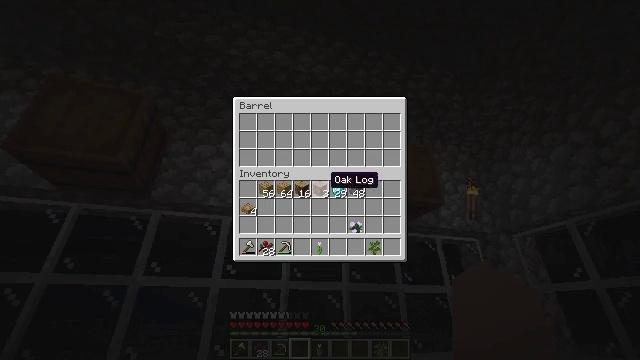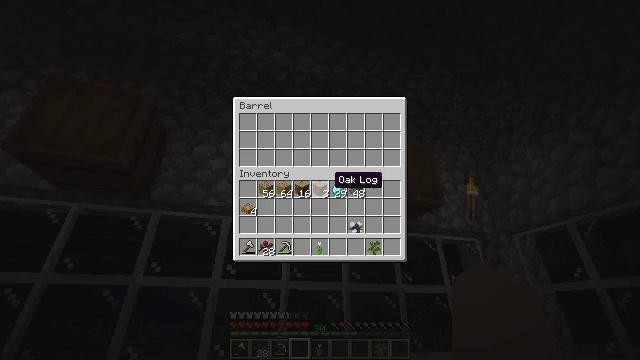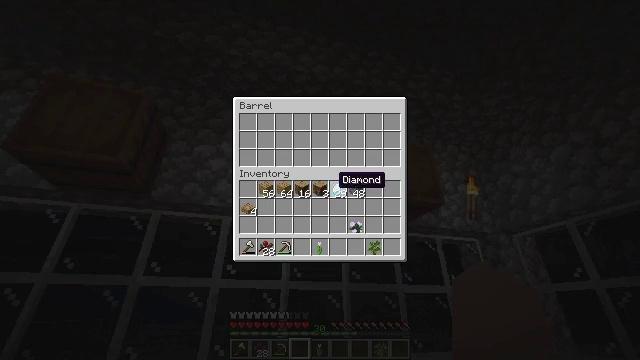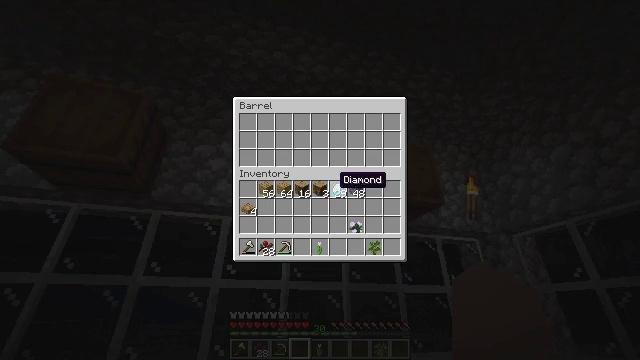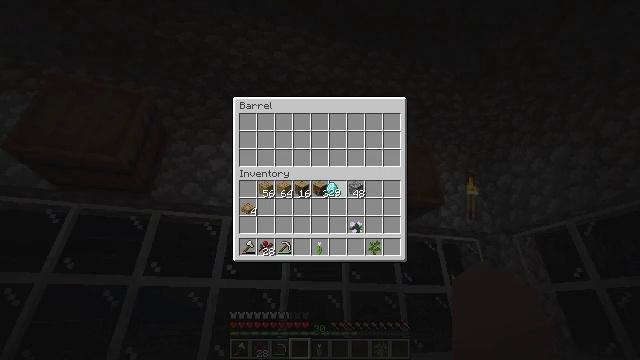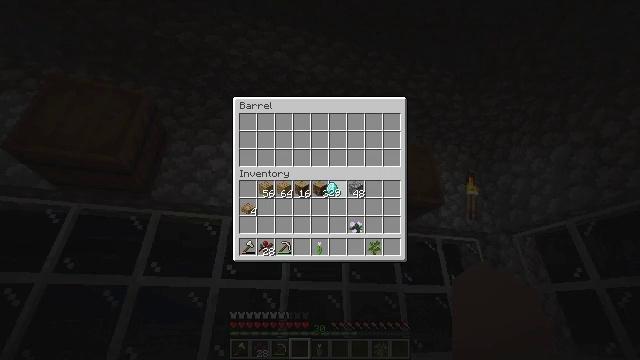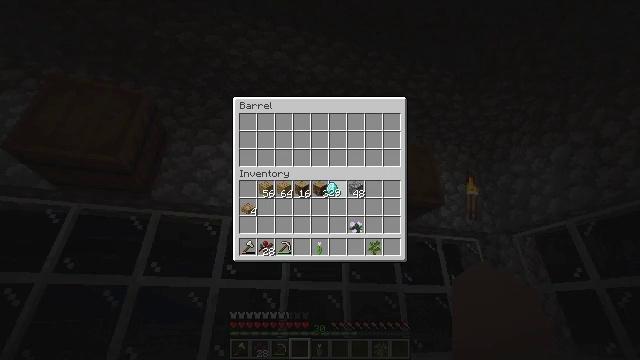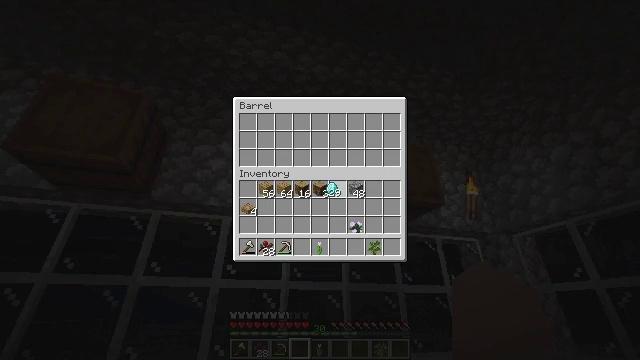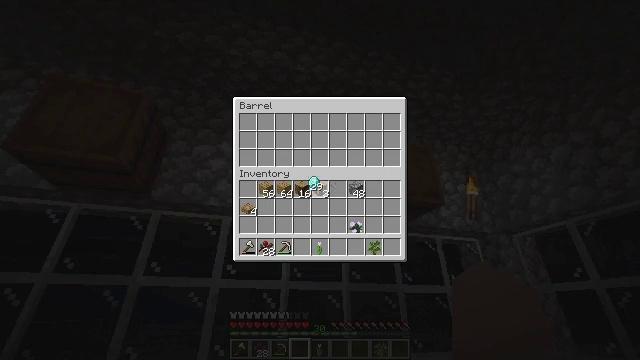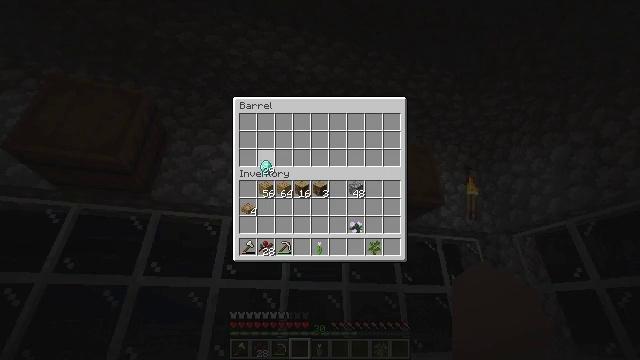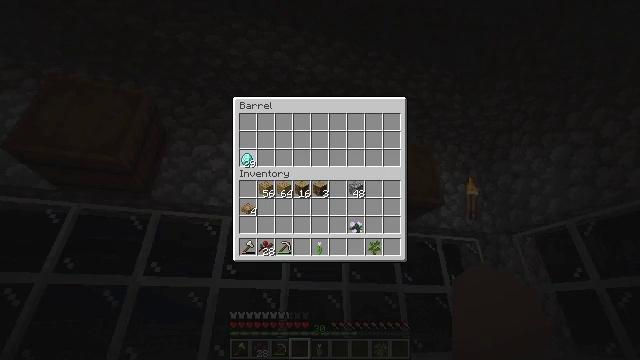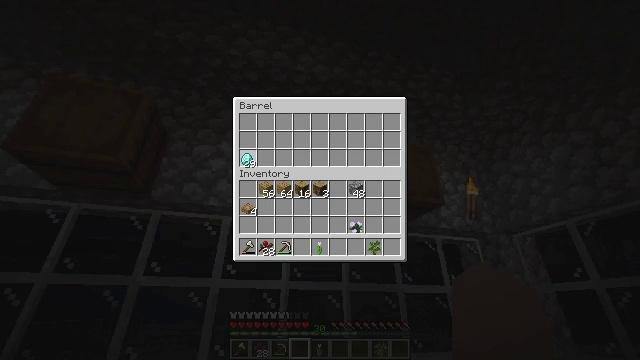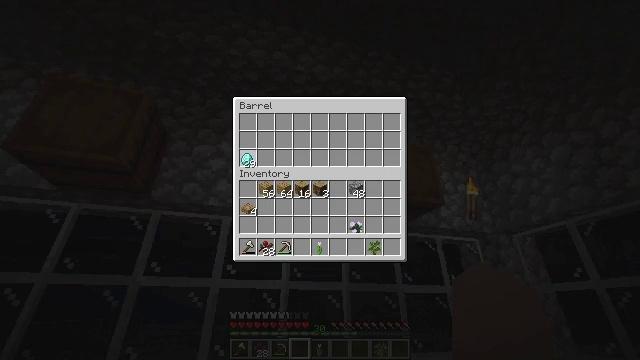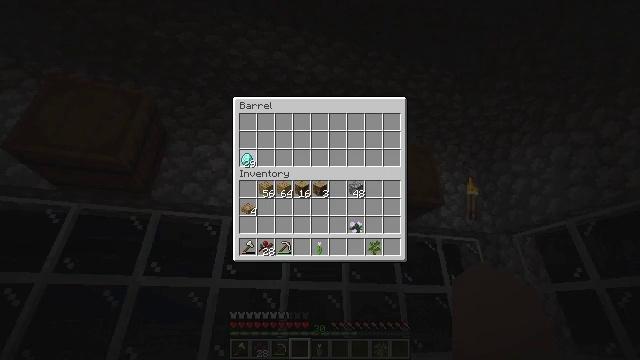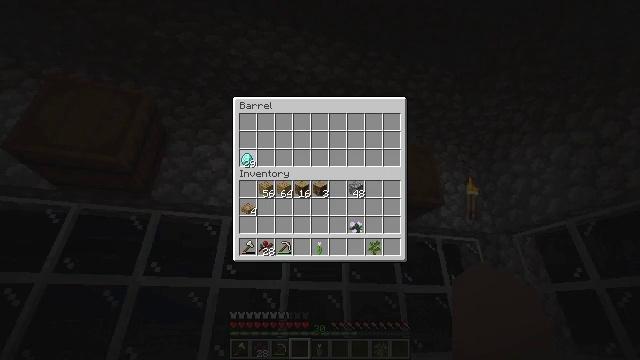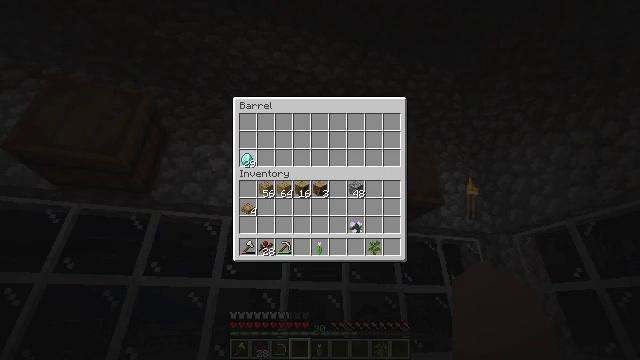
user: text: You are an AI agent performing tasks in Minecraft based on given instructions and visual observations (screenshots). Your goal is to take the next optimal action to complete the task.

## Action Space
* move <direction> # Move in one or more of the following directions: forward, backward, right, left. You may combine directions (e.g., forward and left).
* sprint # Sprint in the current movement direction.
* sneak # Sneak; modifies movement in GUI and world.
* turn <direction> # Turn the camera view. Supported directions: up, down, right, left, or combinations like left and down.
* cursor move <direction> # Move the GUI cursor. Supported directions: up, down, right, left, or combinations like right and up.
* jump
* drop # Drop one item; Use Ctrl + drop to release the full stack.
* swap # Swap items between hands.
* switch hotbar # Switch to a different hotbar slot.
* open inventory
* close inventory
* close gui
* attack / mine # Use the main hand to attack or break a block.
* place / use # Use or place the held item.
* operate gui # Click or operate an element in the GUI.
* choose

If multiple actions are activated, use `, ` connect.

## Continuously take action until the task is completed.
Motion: motion action
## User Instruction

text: Open your inventory and use planks and slabs to make a barrel.
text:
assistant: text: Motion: no_op
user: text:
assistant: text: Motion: no_op
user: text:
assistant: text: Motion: no_op
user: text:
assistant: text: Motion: operate gui
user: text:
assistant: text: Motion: operate gui
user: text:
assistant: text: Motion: operate gui
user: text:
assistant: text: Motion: no_op
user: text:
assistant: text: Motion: cursor move left
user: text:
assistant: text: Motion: cursor move left and up
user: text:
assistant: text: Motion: cursor move left and up
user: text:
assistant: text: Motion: no_op
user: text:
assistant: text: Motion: no_op
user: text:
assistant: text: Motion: no_op
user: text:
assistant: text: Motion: no_op
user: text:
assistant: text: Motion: no_op
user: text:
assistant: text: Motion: no_op
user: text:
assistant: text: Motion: no_op
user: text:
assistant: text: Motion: no_op
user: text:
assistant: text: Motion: no_op
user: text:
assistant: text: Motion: operate gui
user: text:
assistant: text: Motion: operate gui
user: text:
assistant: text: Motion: operate gui
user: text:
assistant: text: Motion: operate gui
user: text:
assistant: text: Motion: operate gui
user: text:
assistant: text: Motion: no_op
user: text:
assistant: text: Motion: no_op
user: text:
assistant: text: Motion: no_op
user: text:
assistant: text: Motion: no_op
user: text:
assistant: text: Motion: no_op
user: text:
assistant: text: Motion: no_op